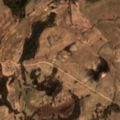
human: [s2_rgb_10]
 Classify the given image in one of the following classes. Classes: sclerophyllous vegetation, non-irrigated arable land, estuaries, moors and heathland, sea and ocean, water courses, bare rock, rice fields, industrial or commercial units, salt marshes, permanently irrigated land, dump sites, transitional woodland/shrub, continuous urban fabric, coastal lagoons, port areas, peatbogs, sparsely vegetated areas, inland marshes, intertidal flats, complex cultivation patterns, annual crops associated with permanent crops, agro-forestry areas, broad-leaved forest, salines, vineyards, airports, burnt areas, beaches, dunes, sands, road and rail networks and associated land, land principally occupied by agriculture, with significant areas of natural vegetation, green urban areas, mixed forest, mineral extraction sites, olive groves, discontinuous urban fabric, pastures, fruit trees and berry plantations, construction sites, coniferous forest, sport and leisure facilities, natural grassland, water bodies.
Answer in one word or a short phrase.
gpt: non-irrigated arable land, pastures, land principally occupied by agriculture, with significant areas of natural vegetation, broad-leaved forest, mixed forest